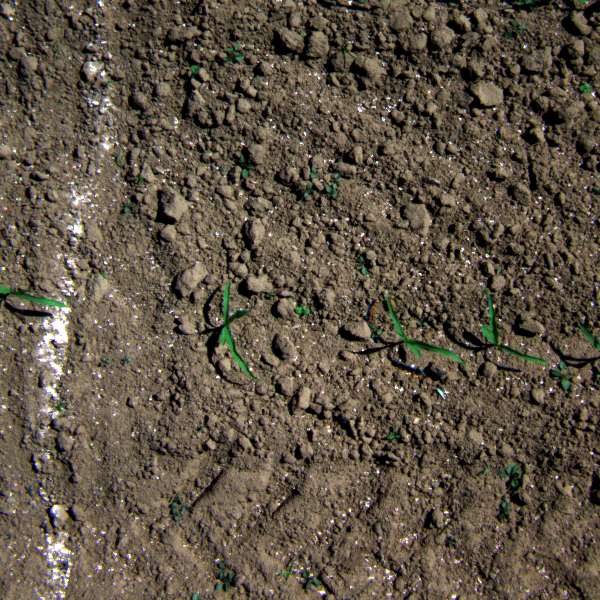
Acquisition date: 2023-05-30
Tile: 0652
Annotated plant instances:
label: maize
label: amaranth
label: amaranth
label: amaranth
label: amaranth
label: maize
label: amaranth
label: amaranth
label: amaranth
label: amaranth
label: amaranth
label: maize
label: maize
label: amaranth
label: weed_other
label: maize
label: amaranth
label: amaranth
label: amaranth
label: amaranth
label: amaranth
label: amaranth
label: amaranth
label: amaranth
label: amaranth
label: amaranth
label: amaranth
label: weed_other
label: barnyard_grass
label: weed_other
label: weed_other
label: weed_other
label: weed_other
label: amaranth
label: weed_other
label: weed_other
label: amaranth
label: amaranth
label: amaranth
label: weed_other
label: weed_other
label: quickweed
label: weed_other
label: weed_other
label: amaranth
label: weed_other
label: amaranth
label: amaranth
label: barnyard_grass
label: weed_other
label: amaranth
label: amaranth
label: amaranth
label: amaranth
label: amaranth
label: amaranth
label: weed_other
label: quickweed
label: amaranth
label: amaranth